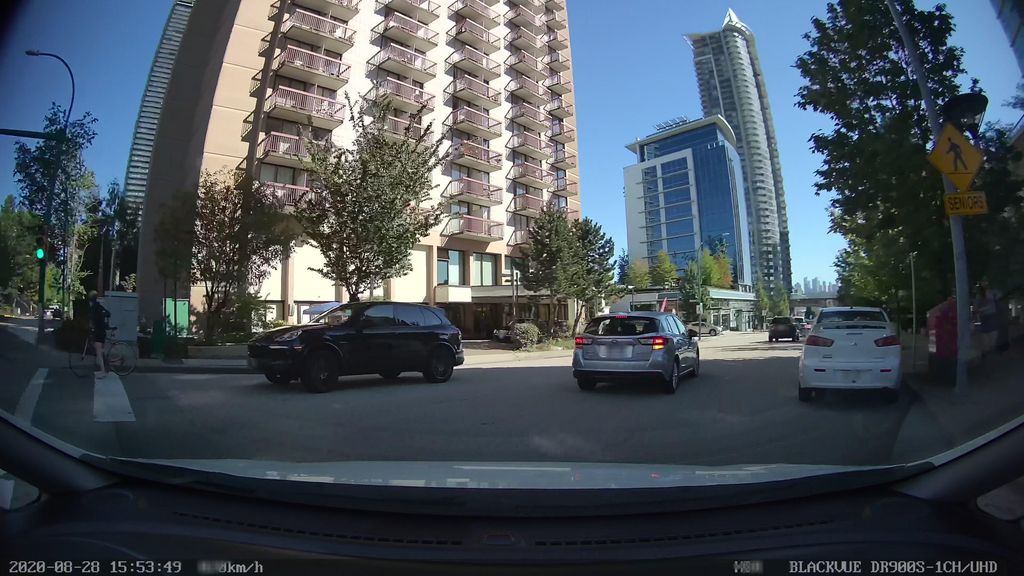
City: vancouver